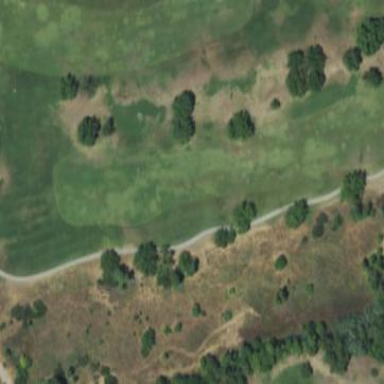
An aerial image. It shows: Grassy golf fairway.